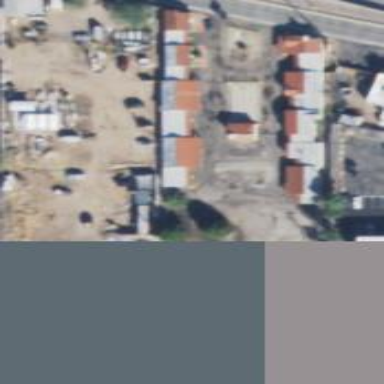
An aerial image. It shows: Motel.